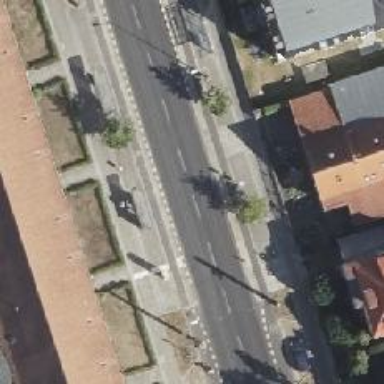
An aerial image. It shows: Secondary road with asphalt surface and sidewalks on both sides. There is lane for cyclists on both sides of the road.